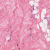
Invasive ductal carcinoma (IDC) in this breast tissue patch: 0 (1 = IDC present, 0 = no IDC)